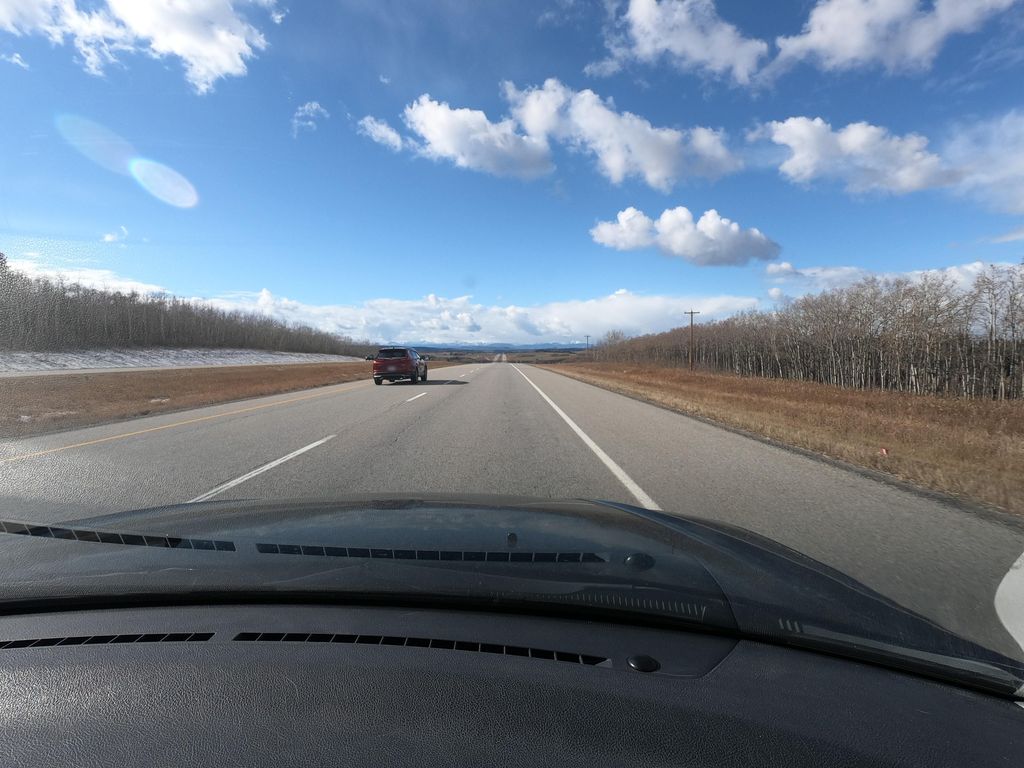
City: calgary